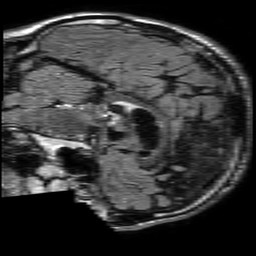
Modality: FLAIR
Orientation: sagittal
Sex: male
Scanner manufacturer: philips
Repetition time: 11 s
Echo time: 0.125 s